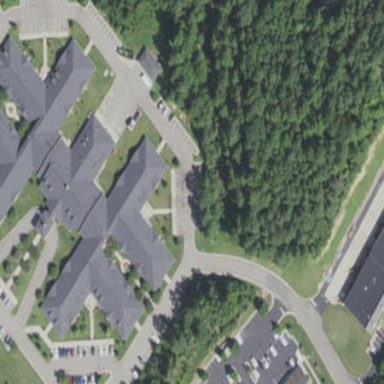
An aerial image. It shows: Building.